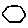
Label: hexagon